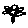
Label: tree